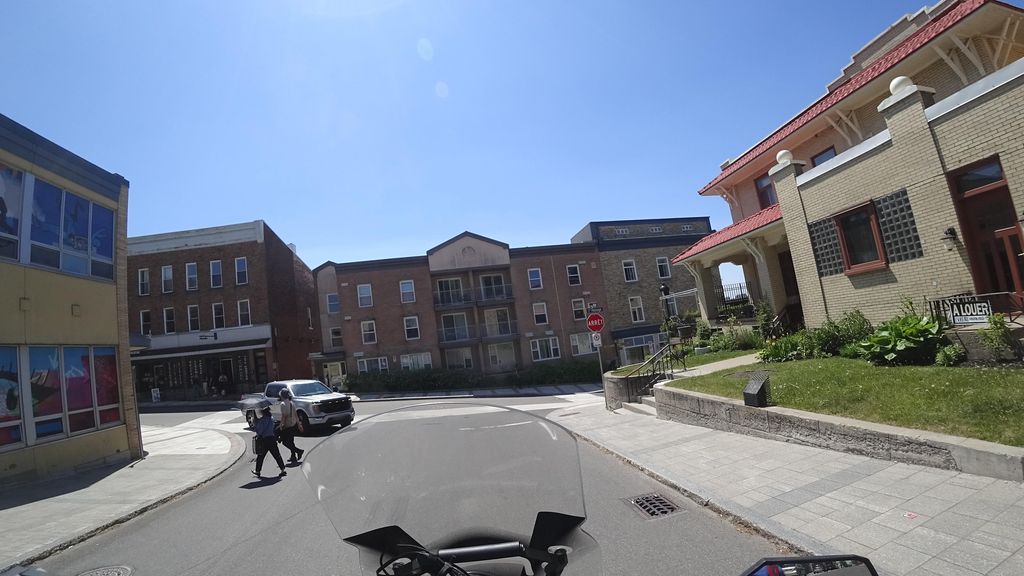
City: quebec_city